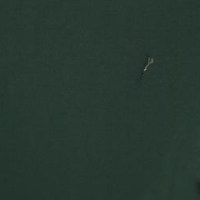
EUNIS habitat code: 15
Species observed at this site:
Cornus sanguinea